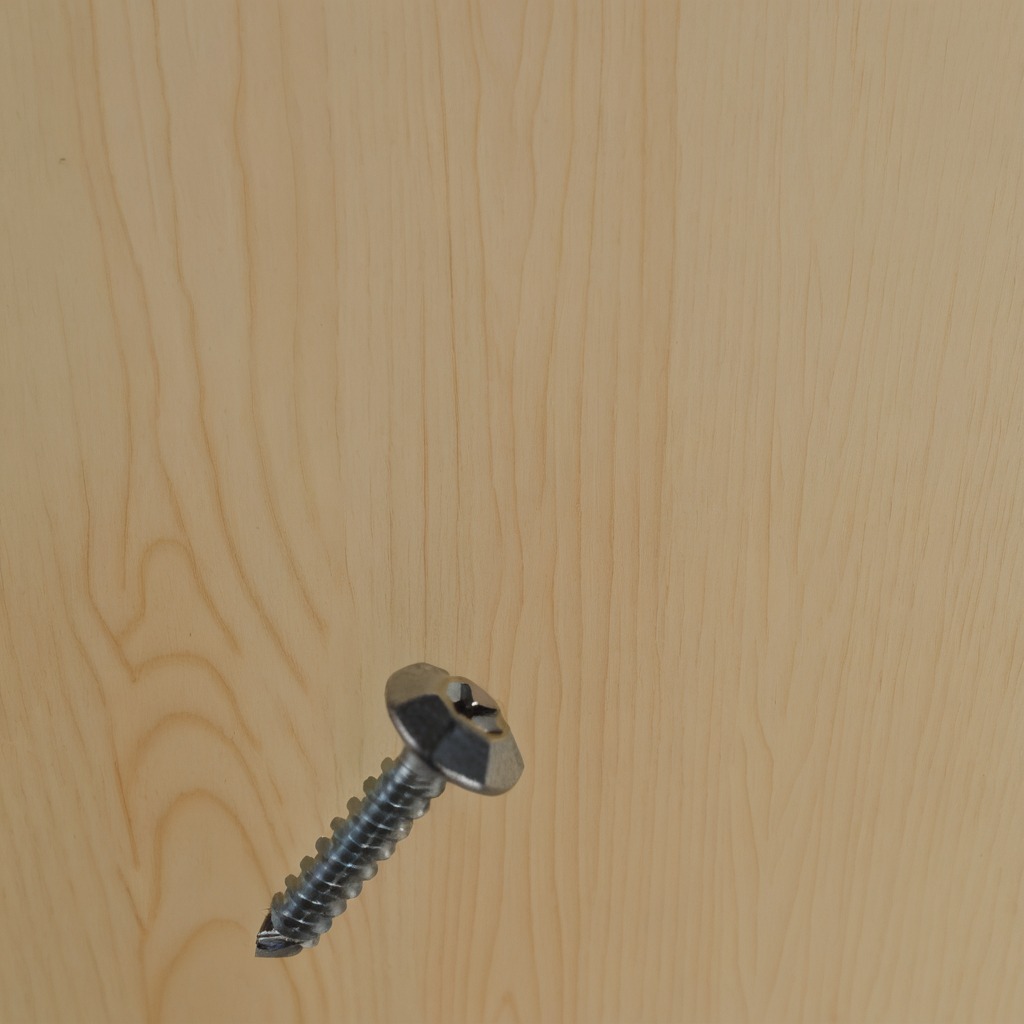
A metal screw is lying on the plywood surface in the paint workshop.